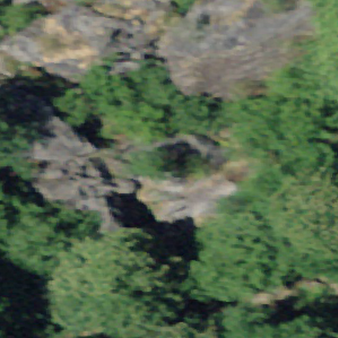
Label: bouldering_area